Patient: sex M, age 81
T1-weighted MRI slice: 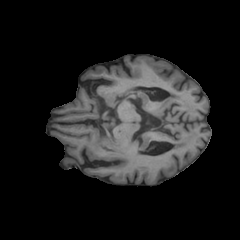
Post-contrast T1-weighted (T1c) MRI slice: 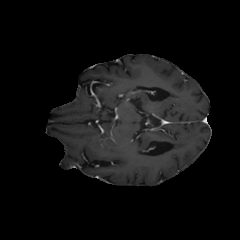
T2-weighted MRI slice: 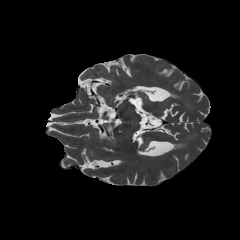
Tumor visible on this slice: no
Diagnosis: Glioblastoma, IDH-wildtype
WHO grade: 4